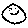
Label: smiley face